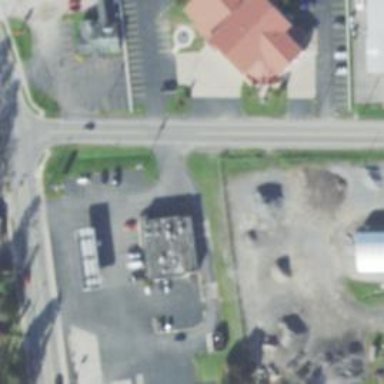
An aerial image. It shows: Convenience shop.